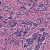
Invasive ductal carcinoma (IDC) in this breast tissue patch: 1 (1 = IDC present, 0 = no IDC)